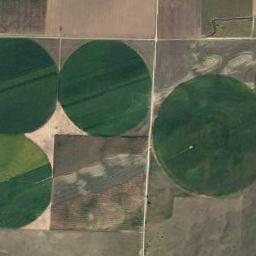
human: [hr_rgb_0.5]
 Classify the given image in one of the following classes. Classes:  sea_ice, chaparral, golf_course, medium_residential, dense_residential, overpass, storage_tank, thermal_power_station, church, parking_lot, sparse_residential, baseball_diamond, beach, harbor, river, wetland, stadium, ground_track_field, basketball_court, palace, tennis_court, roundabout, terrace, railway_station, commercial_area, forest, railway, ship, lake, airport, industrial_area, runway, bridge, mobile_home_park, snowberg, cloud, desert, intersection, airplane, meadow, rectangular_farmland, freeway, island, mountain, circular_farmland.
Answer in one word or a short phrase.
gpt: circular_farmland